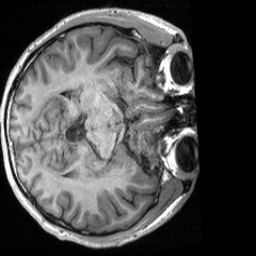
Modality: T1w
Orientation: axial
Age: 27
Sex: male
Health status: healthy
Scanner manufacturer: siemens
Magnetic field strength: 3 T
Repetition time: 2 s
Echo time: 0.00232 s